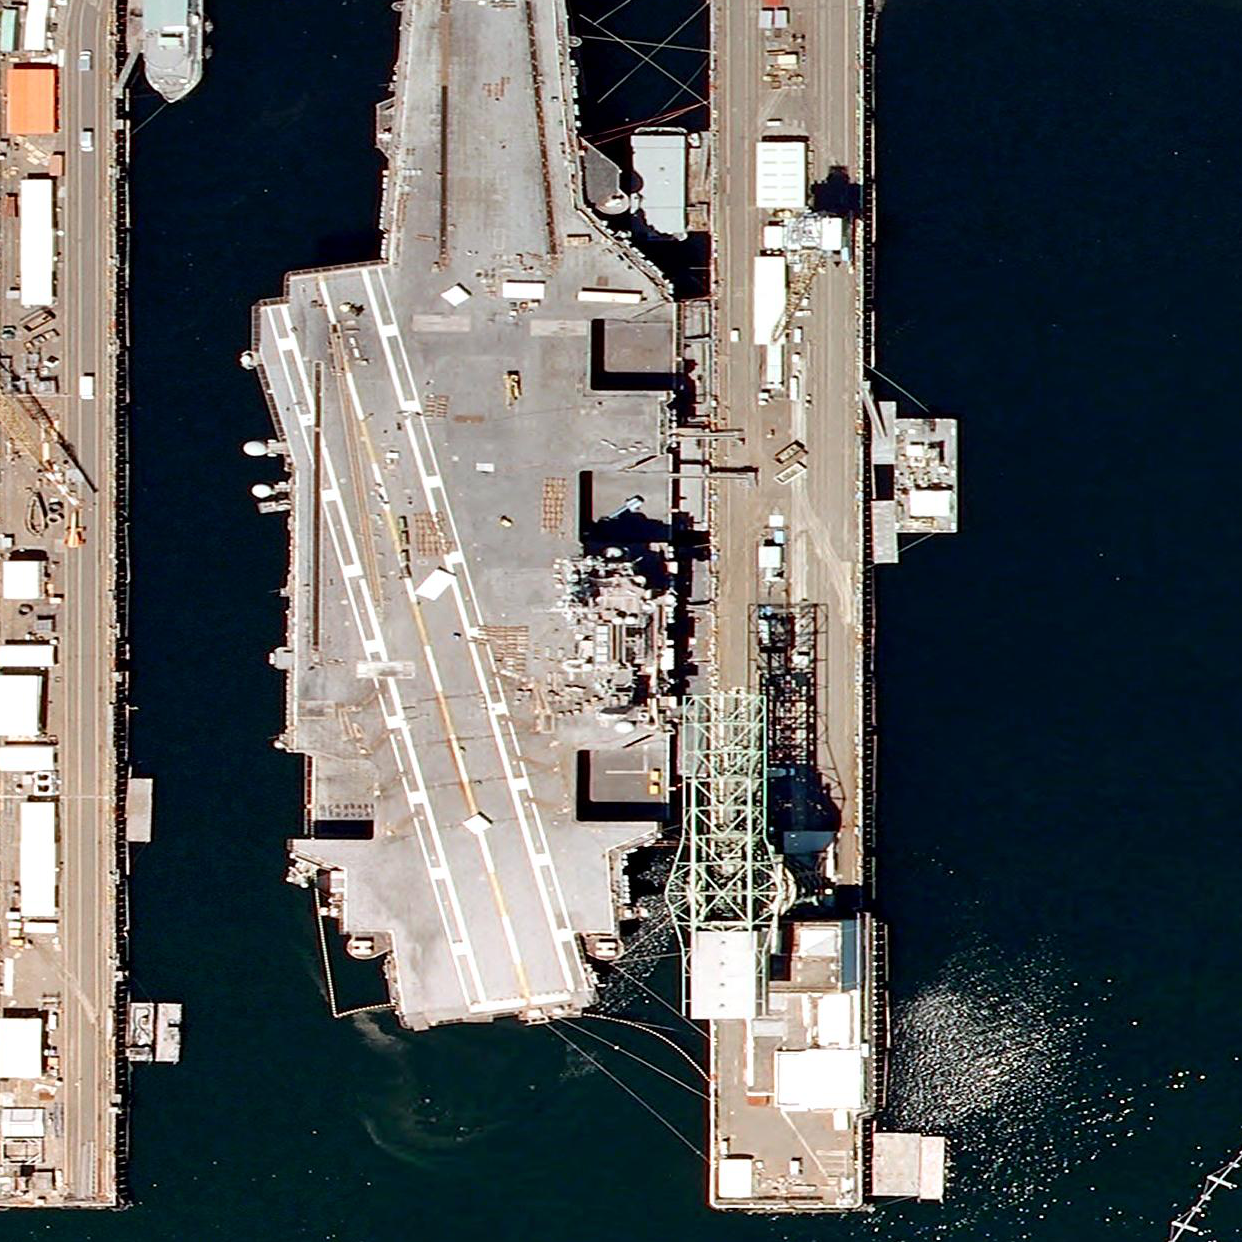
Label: aircraft_carrier